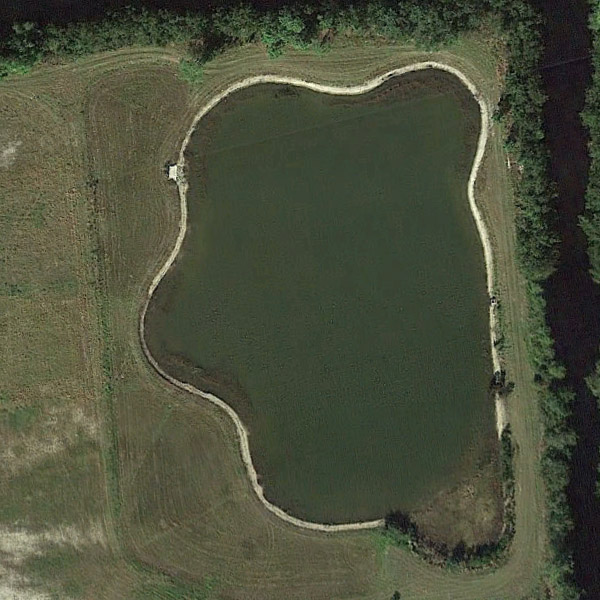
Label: Pond